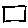
Label: square